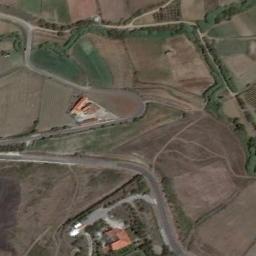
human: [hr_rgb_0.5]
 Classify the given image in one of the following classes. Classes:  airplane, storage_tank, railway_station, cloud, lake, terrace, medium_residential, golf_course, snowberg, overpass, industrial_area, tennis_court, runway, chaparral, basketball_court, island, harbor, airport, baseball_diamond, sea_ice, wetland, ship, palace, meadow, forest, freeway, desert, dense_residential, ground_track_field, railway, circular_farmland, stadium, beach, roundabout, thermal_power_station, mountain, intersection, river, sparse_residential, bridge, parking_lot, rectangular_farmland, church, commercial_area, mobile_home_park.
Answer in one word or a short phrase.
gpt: terrace